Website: lowes
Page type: customer-info-address
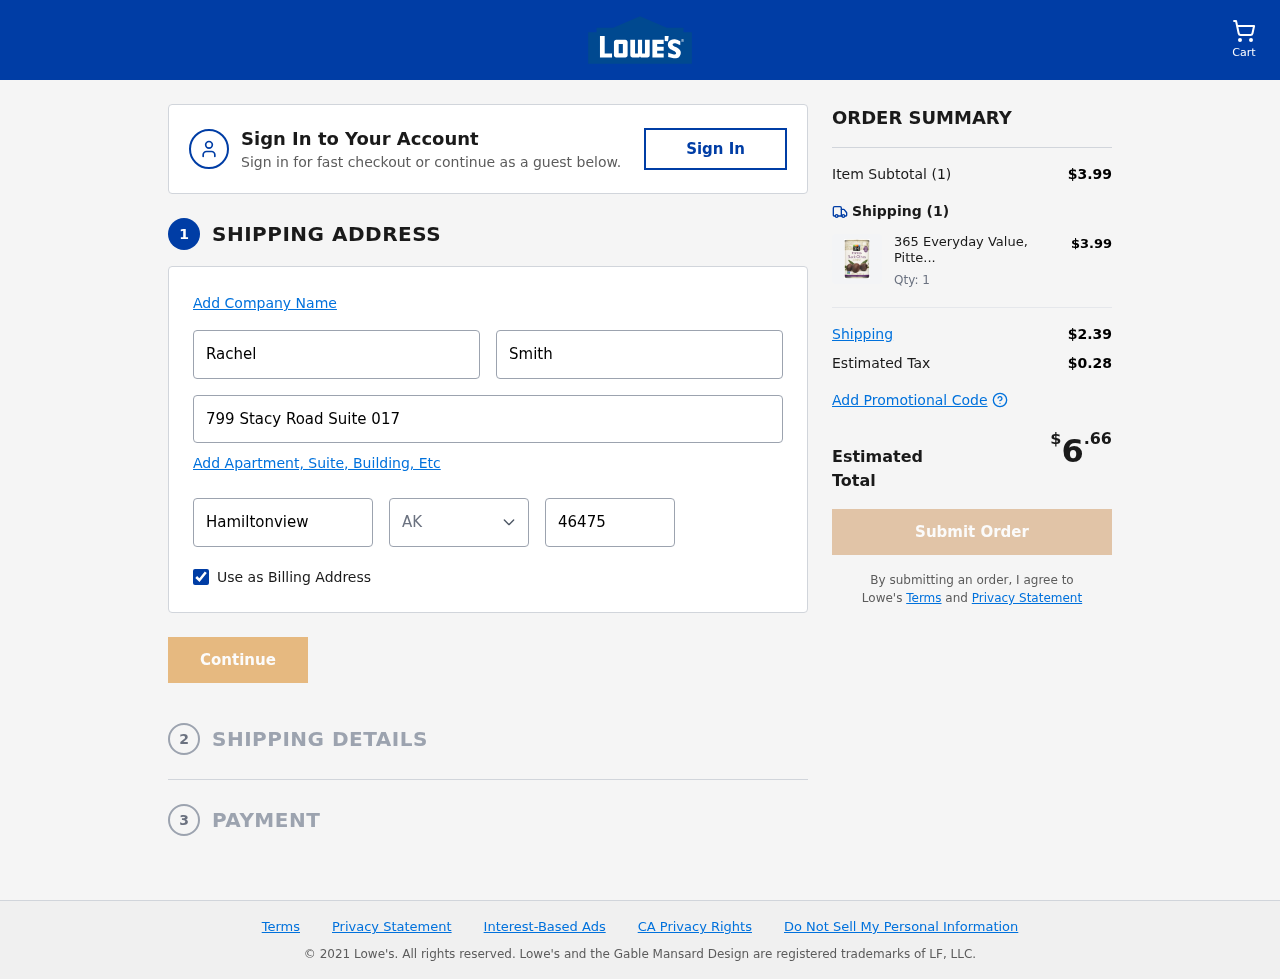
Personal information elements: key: PII_CITY
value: Hamiltonview
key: PII_FIRSTNAME
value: Rachel
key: PII_LASTNAME
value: Smith
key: PII_POSTCODE
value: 46475
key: PII_STATE_ABBR
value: AK
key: PII_STREET
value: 799 Stacy Road Suite 017
Product elements: key: PRODUCT1_NAME
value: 365 Everyday Value, Pitted Black Olives, Jumbo, 5.75 oz
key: PRODUCT1_PRICE
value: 3.99
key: PRODUCT1_QUANTITY
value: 1
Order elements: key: ORDER_NUM_ITEMS
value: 1
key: ORDER_SUBTOTAL
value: $3.99
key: ORDER_NUM_ITEMS2
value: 1
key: ORDER_SHIPPING_COST
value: $2.39
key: ORDER_TAX
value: $0.28
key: ORDER_TOTAL
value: $6.66